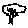
Label: tree